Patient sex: F
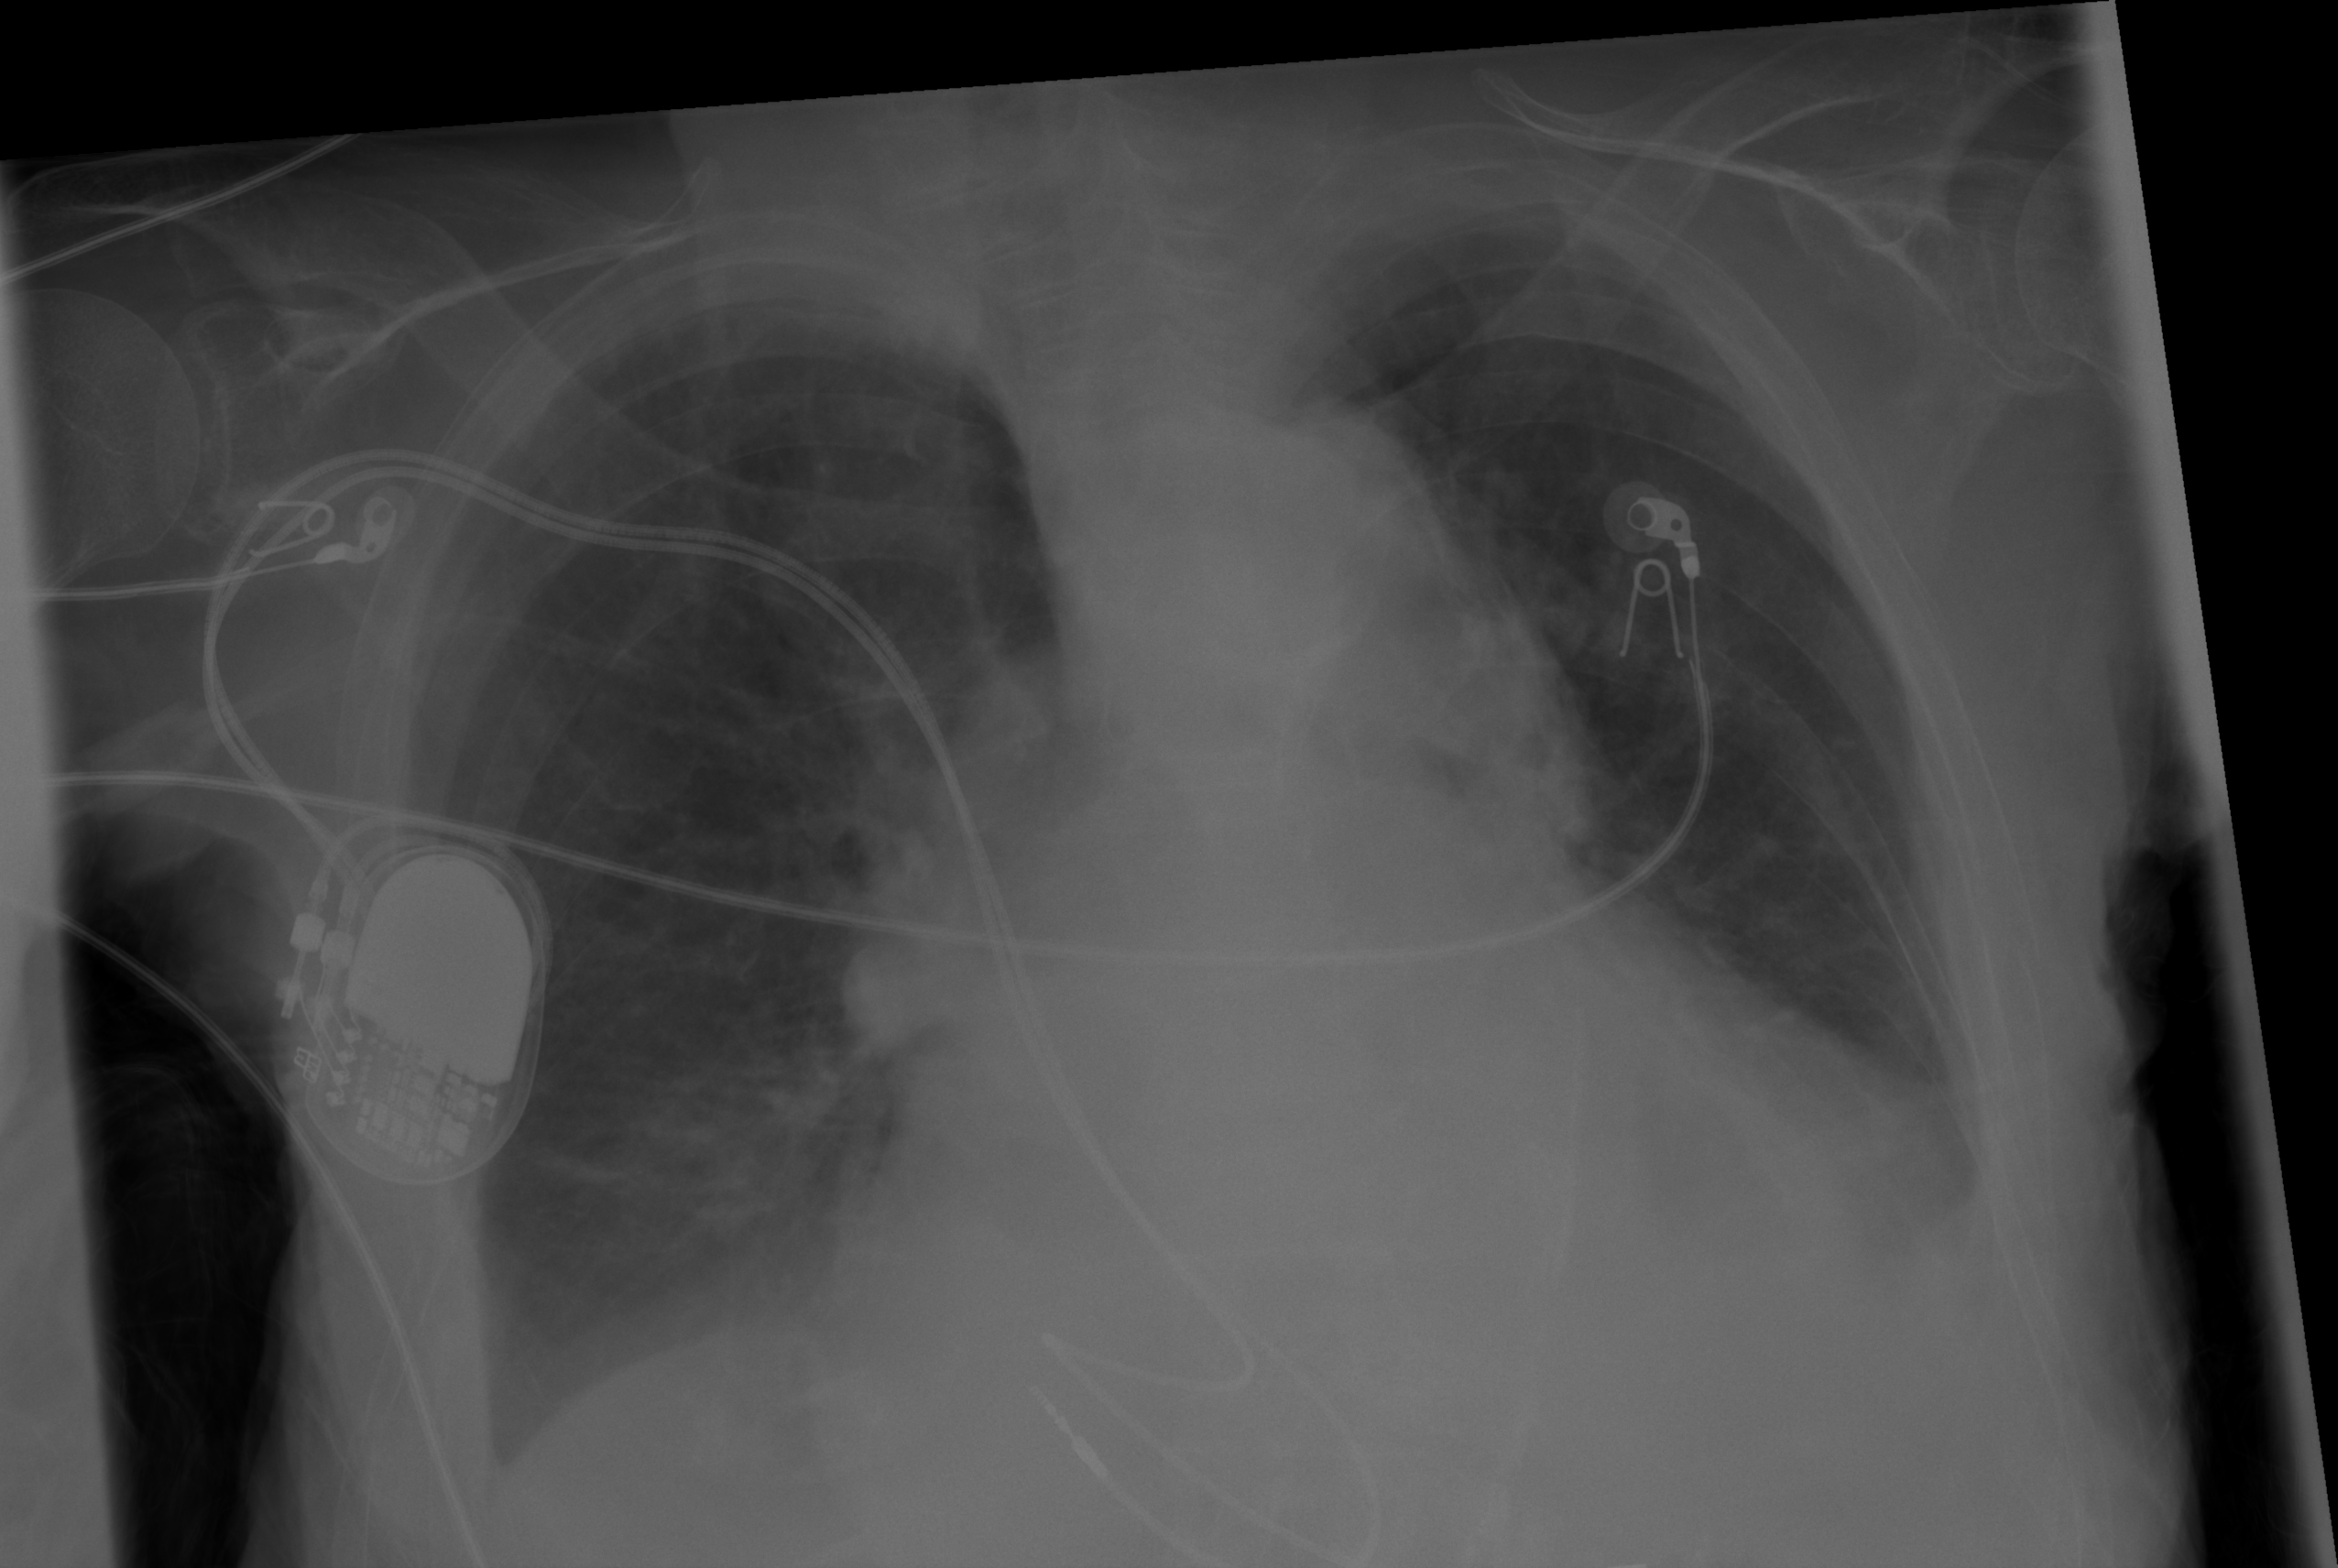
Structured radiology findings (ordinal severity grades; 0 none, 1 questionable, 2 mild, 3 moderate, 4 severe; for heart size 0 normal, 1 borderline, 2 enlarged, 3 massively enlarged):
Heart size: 2
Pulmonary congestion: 0
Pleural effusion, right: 2
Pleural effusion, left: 2
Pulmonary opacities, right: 1
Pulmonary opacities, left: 0
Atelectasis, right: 2
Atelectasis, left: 2